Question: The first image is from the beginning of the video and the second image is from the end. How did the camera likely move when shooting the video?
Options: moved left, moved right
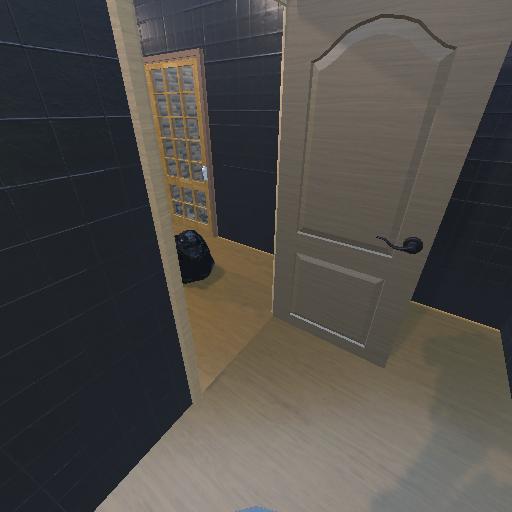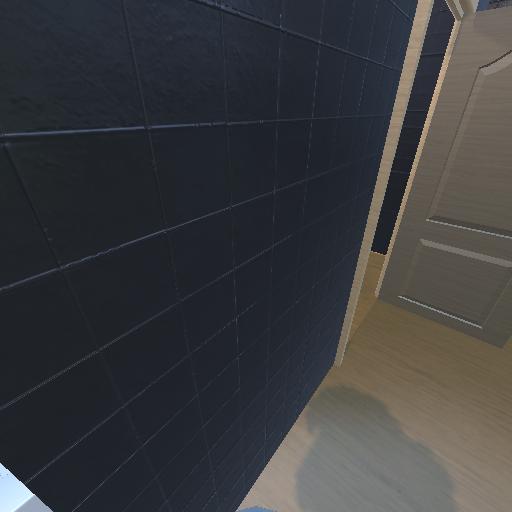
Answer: moved left